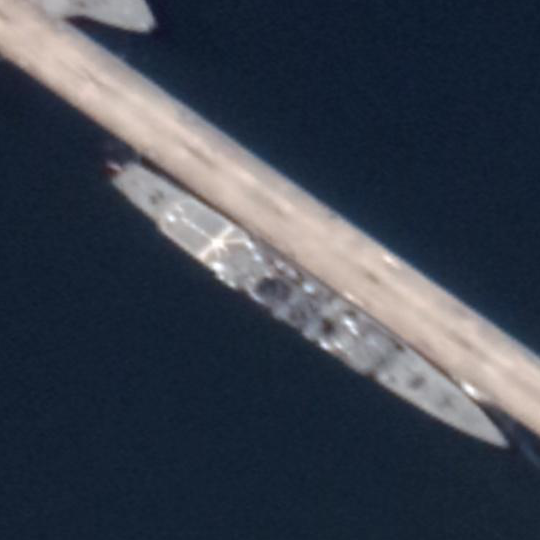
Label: Abukuma-class_frigate